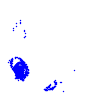
Particle: electron